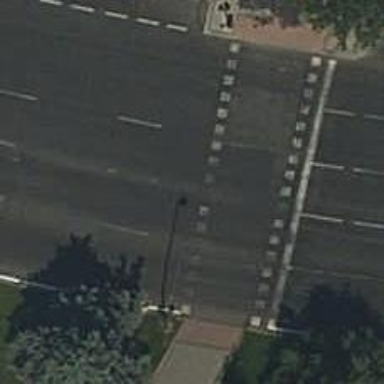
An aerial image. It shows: Road with traffic signals and zebra crossing with traffic signals.